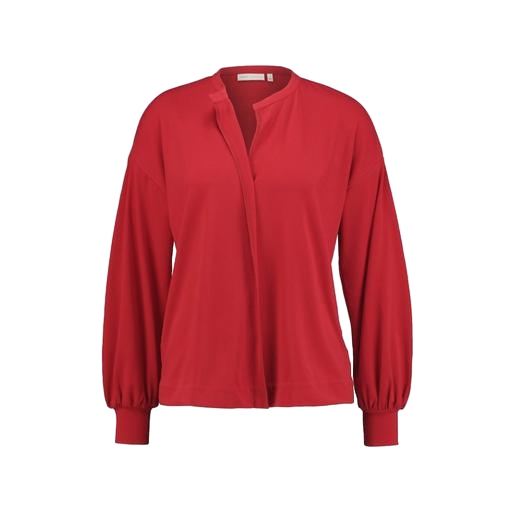
red dolman-sleeve split-neck top only macy, red v-neck long-sleeve blouse, red button-down blouse, white background